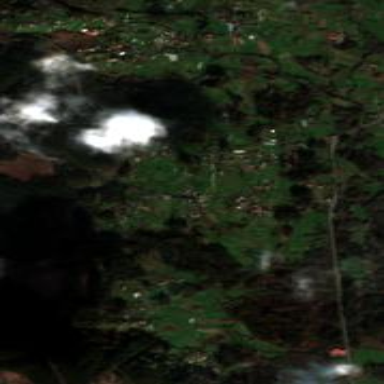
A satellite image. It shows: Small hamlet.